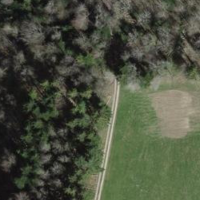
EUNIS habitat code: 44
Species observed at this site:
Gomphocerippus rufus